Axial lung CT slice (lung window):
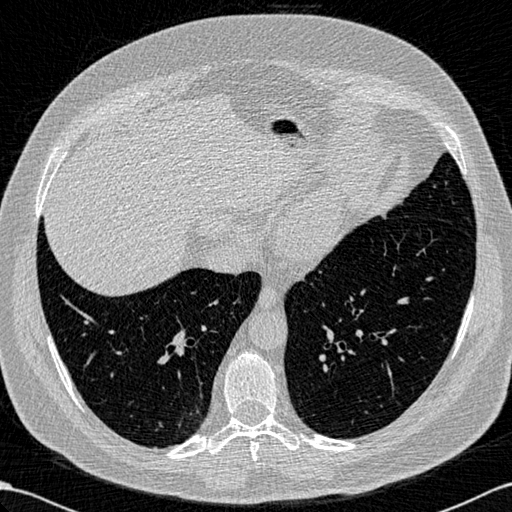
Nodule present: no